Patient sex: F
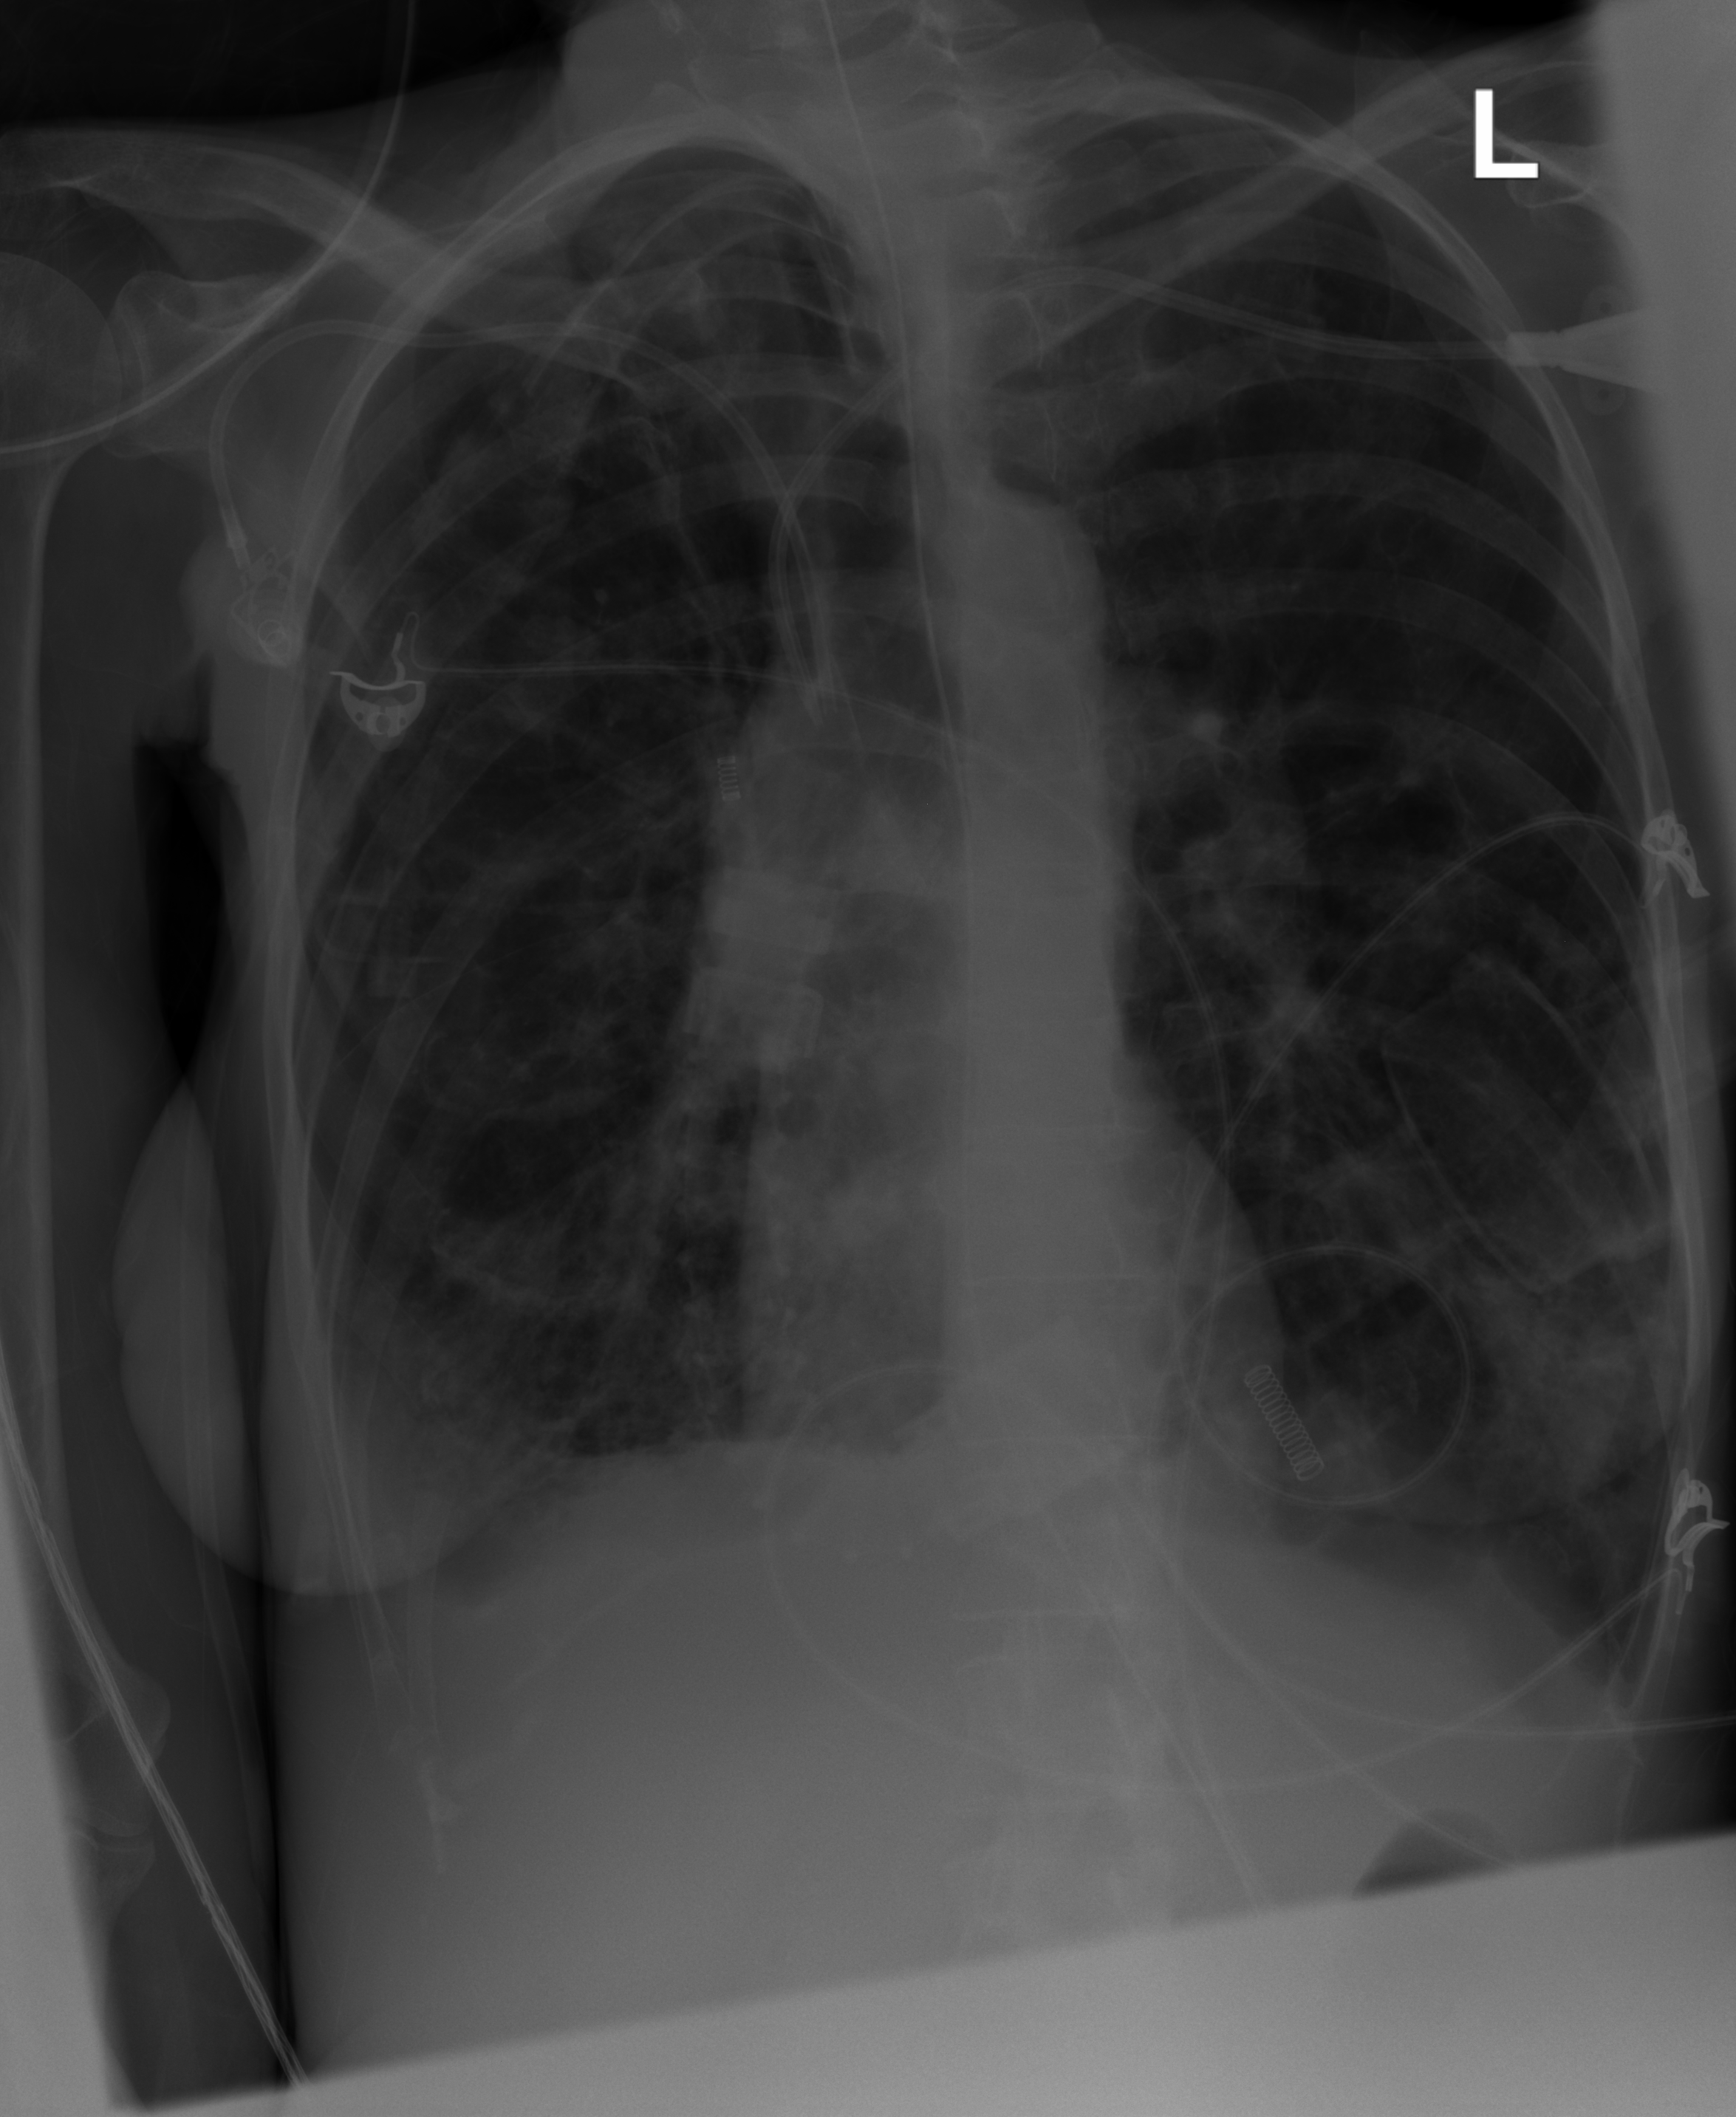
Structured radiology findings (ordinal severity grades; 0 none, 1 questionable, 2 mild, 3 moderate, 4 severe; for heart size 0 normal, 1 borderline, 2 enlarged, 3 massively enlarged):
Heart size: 0
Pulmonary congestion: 0
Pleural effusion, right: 2
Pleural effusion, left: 2
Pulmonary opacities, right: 2
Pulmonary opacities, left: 2
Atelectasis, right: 2
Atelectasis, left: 2